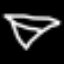
Label: diamond